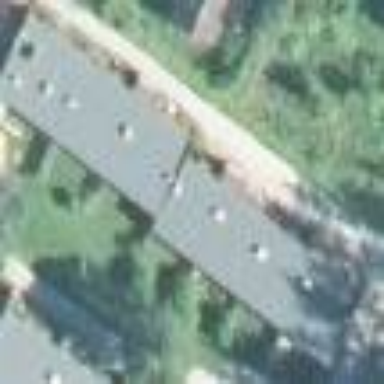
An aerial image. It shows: Terrace building.